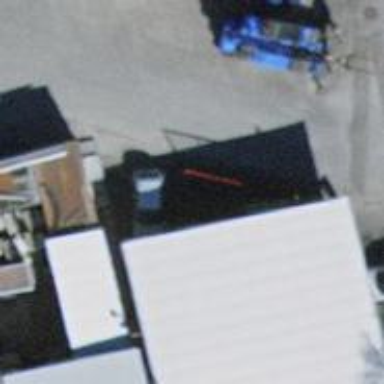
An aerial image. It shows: Industrial building.